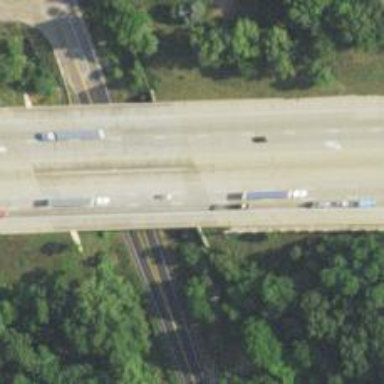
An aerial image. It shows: Motorway bridge.